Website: lowes
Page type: cart
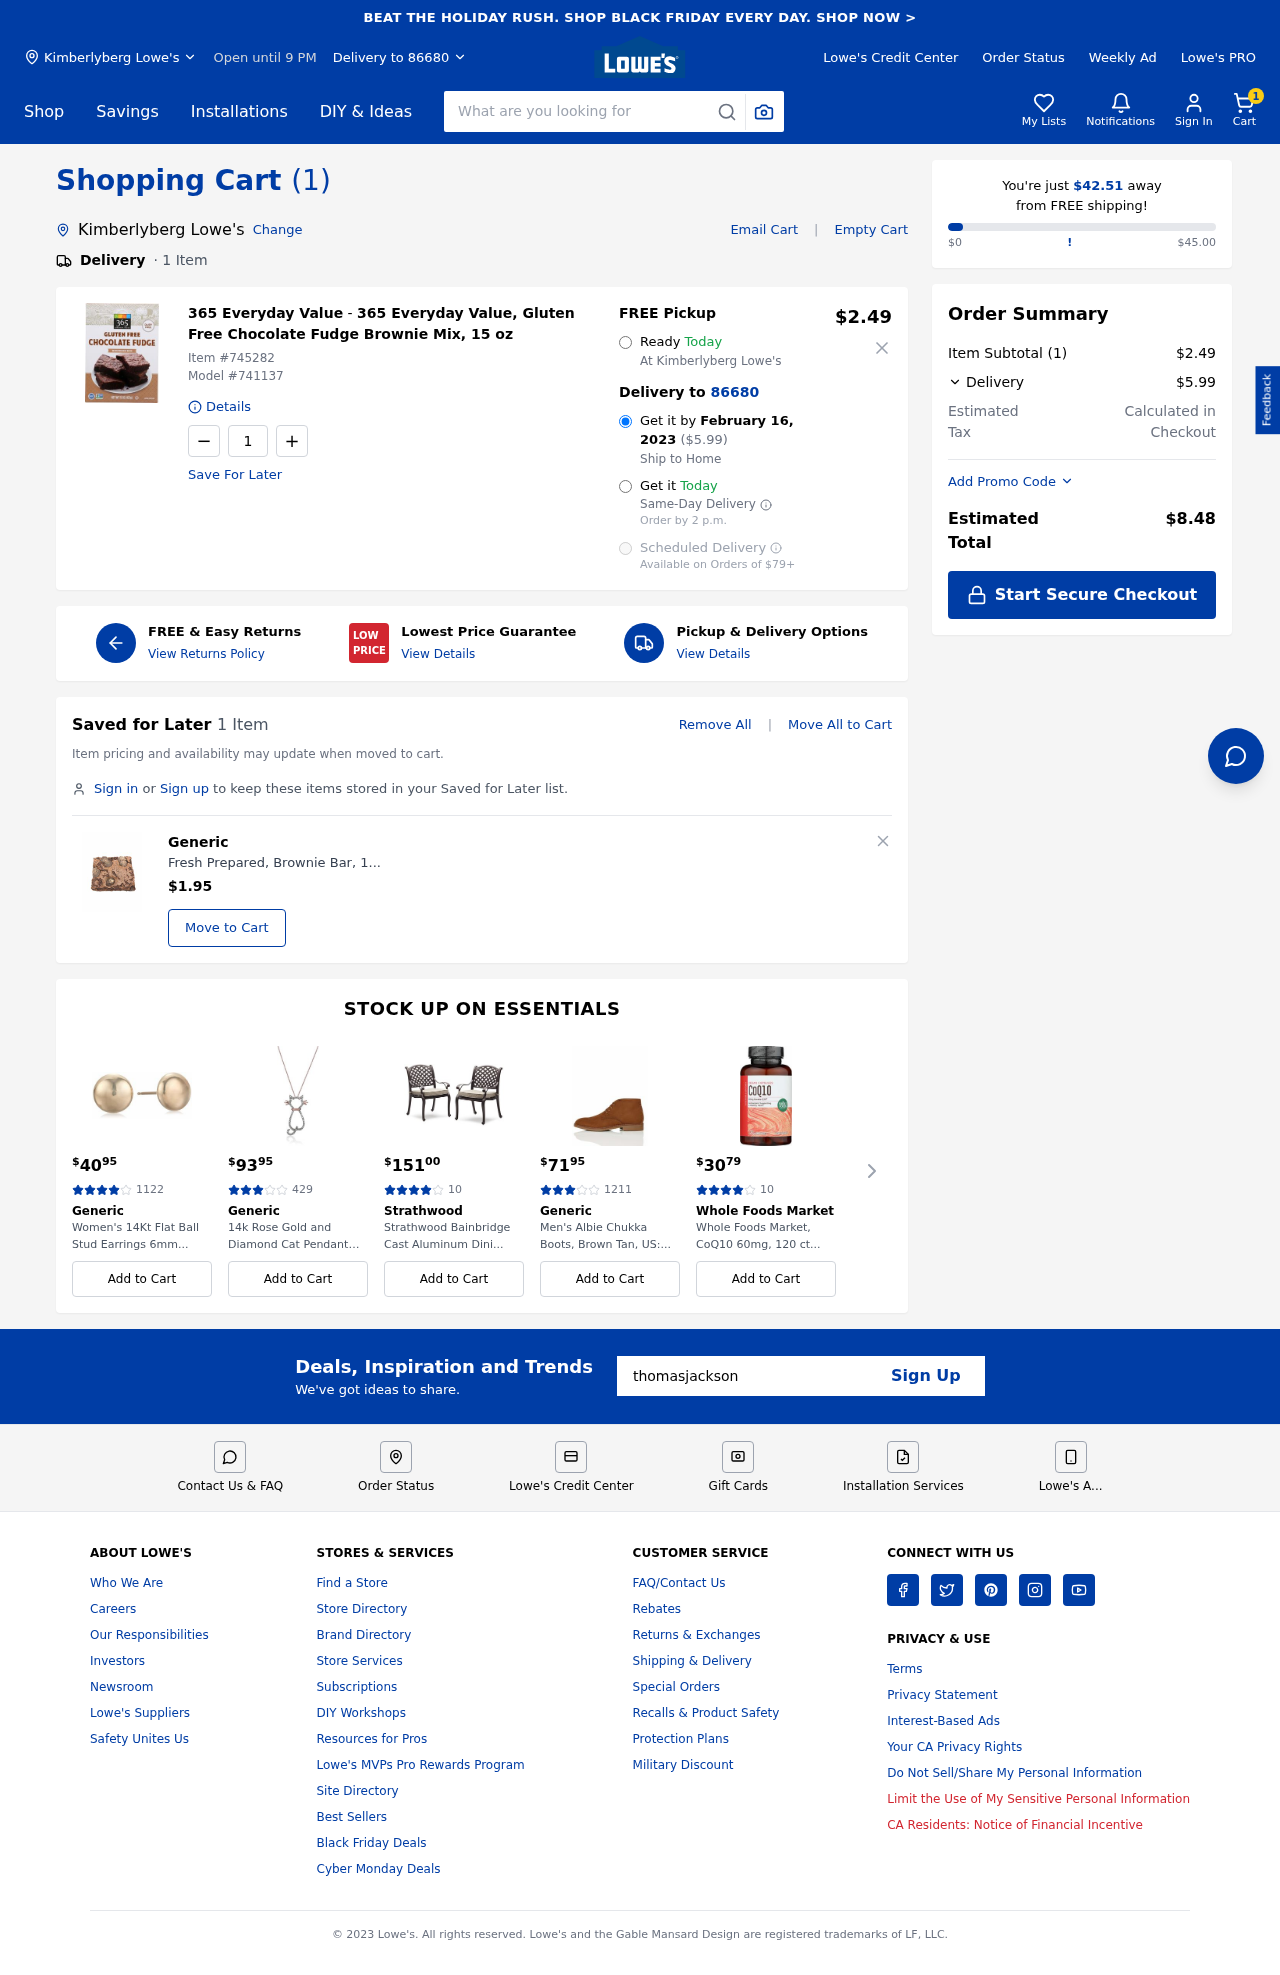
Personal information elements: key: PII_CITY
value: Kimberlyberg Lowe's
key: PII_EMAIL
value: thomasjackson@yahoo.com
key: PII_POSTCODE
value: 86680
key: PII_CITY2
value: Kimberlyberg Lowe's
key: PII_CITY3
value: Kimberlyberg
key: PII_POSTCODE_FULL
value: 86680
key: PII_POSTCODE_NUMERIC
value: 86680
Product elements: key: PRODUCT1_BRAND
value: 365 Everyday Value
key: PRODUCT1_NAME
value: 365 Everyday Value, Gluten Free Chocolate Fudge Brownie Mix, 15 oz
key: PRODUCT1_PRICE
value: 2.49
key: PRODUCT1_QUANTITY
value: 1
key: PRODUCT2_BRAND
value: Generic
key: PRODUCT2_NAME
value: Fresh Prepared, Brownie Bar, 1.8 Oz (1 Count)
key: PRODUCT2_PRICE
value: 1.95
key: PRODUCT1_ITEM_NUMBER
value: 745282
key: PRODUCT1_MODEL_NUMBER
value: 741137
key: PRODUCT3_PRICE
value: $4095
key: PRODUCT3_NUM_RATINGS
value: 1122
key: PRODUCT3_BRAND
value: Generic
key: PRODUCT3_NAME
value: Women's 14Kt Flat Ball Stud Earrings 6mm...
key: PRODUCT4_PRICE
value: $9395
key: PRODUCT4_NUM_RATINGS
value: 429
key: PRODUCT4_BRAND
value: Generic
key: PRODUCT4_NAME
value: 14k Rose Gold and Diamond Cat Pendant Ne...
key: PRODUCT5_PRICE
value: $15100
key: PRODUCT5_NUM_RATINGS
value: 10
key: PRODUCT5_BRAND
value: Strathwood
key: PRODUCT5_NAME
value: Strathwood Bainbridge Cast Aluminum Dini...
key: PRODUCT6_PRICE
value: $7195
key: PRODUCT6_NUM_RATINGS
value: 1211
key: PRODUCT6_BRAND
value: Generic
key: PRODUCT6_NAME
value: Men's Albie Chukka Boots, Brown Tan, US:...
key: PRODUCT7_PRICE
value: $3079
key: PRODUCT7_NUM_RATINGS
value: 10
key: PRODUCT7_BRAND
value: Whole Foods Market
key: PRODUCT7_NAME
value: Whole Foods Market, CoQ10 60mg, 120 ct...
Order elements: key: ORDER_NUM_ITEMS
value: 1
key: ORDER_DELIVERY_DATE
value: February 16, 2023
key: ORDER_SHIPPING_COST2
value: $5.99
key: ORDER_SHIPPING_AWAY
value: $42.51
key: ORDER_SUBTOTAL
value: $2.49
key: ORDER_SHIPPING_COST
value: $5.99
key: ORDER_TOTAL
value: $8.48
Search elements: key: HEADER_SEARCH
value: What are you looking for
Other elements: key: SAVED_NUM_ITEMS
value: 1 Item